Question: '''
.modal-confirm.modal.hide.fade
div.modal-header
button.close(data-dismiss='modal') x
h3
div.modal-body
p
div.modal-footer
button(data-dismiss="modal").cancel.btn Cancel
button.submit.btn Ok
'''
javascript:
'''
$('#login-form #forgot-password').click(function(){ $('#get-credentials').modal('show');});
'''
this used to work very well, but i upgraded to twitter-bootstrap 2.3.0 and the modal does not appear in the middle of the window anymore, it is stuck at the top of the window.
jquery 1.8.0 version

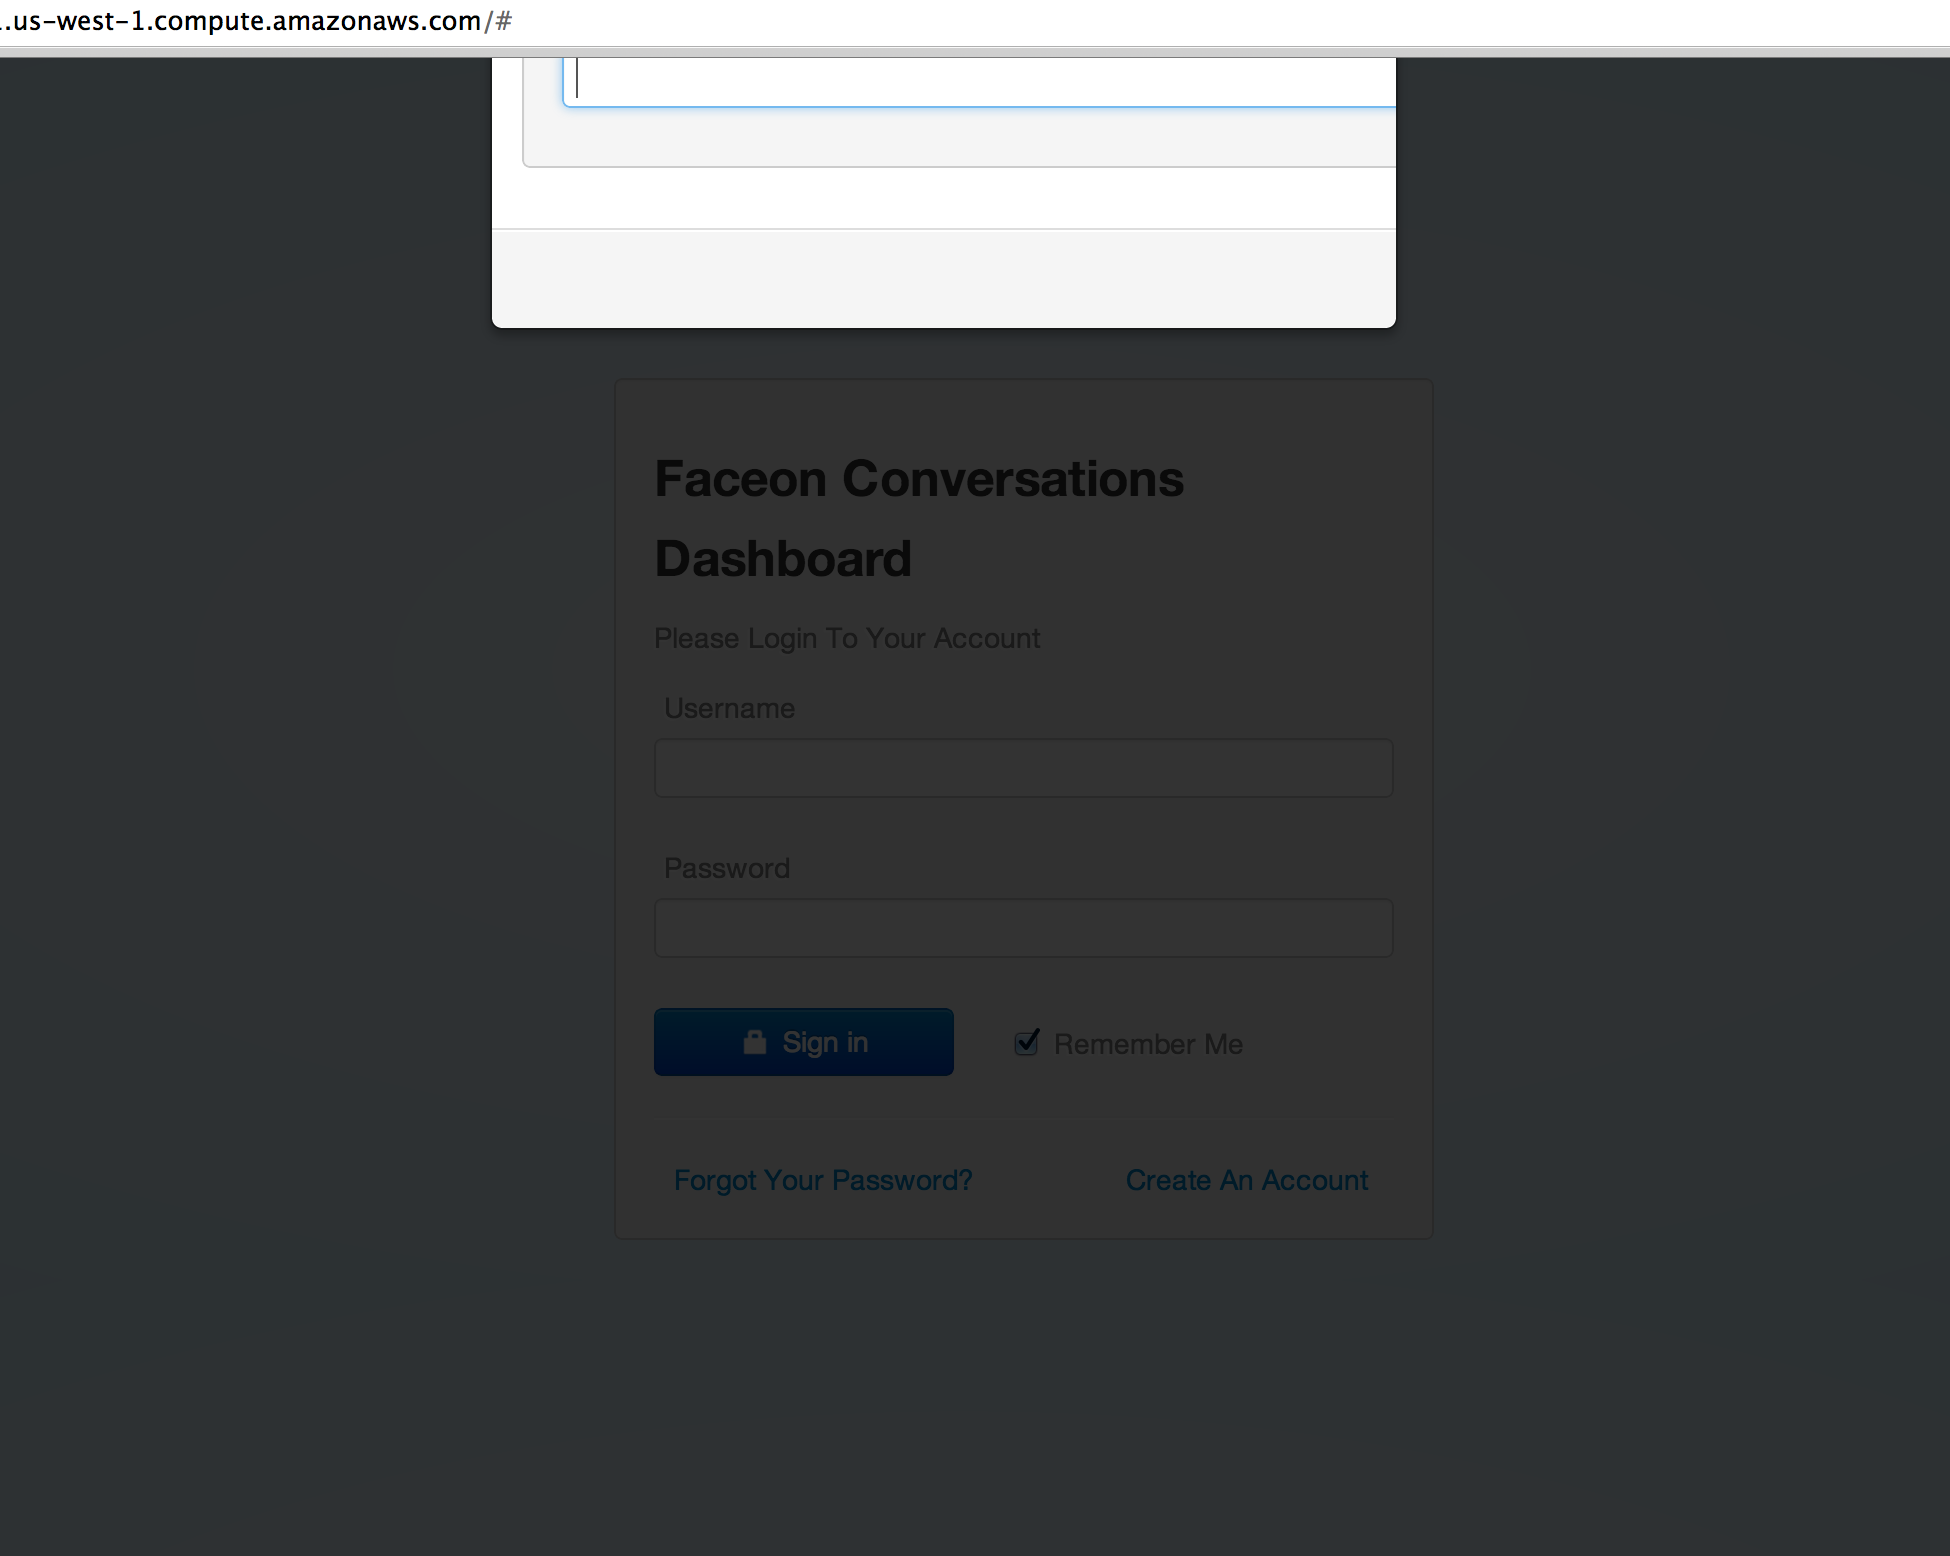
Answer: i looked at differences in bootstrap-min.css, v2.0.4 and v2.3.0 :
'''
modal.fade.in{top:10%} in 2.3.0
and
modal.fade.in{top:50%} in 2.0.4
'''